Field crop: tomato
Growth stage: 1
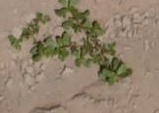
Species: portulaca